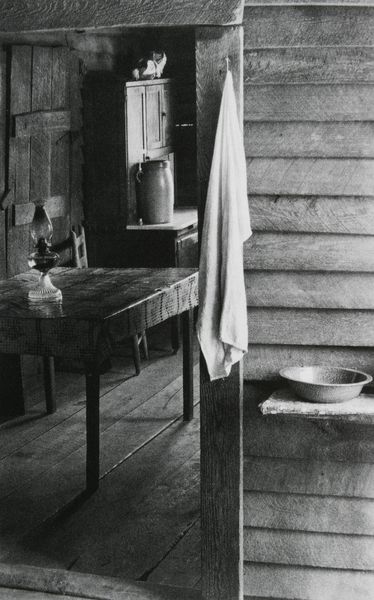
Titel: Washroom and Dining Area of Floyd Burroughs's Home, Hale County, Alabama
Künstler: Walker Evans
Standort: Washington, D.C.
Institution: Library of Congress
Schlagwörter: weiß, grau, holz, lampe, licht, raum, schwarz, stuhl, tisch, haus, tuch, regal, schale, schüssel, teller, innenraum, tischtuch, ebene, hütte, interieur, stoff, kanne, krug, stilleben, stillleben, schrank, fußboden, dielen, holzboden, gris, handtuch, stube, bretter, foto, bad, katze, escalier, cruche, nature morte, blanc, noir, photo, öllampe, assiette, ombre, bois, lumiere, photographie, table, fusboden, torchon